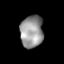
Tissue: lung
Cell type: Epithelial cells
Senescence score: 0.232
Nuclear area (px): 722
Mean DAPI intensity: 149.861